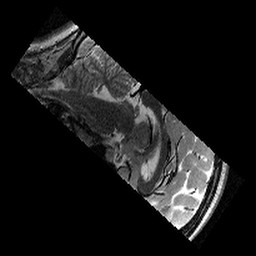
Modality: T2w
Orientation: sagittal
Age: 11
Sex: female
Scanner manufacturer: siemens
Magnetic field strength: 3 T
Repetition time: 9.23 s
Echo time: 0.067 s